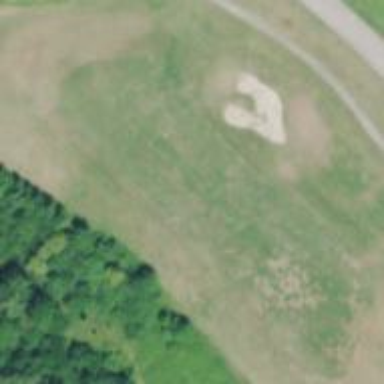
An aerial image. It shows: Golf fairway surrounded by grass.